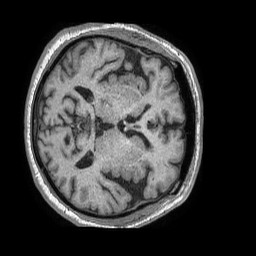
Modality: T1w
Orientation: axial
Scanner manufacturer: philips
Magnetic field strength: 1.5 T
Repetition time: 0.007718 s
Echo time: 0.003599 s